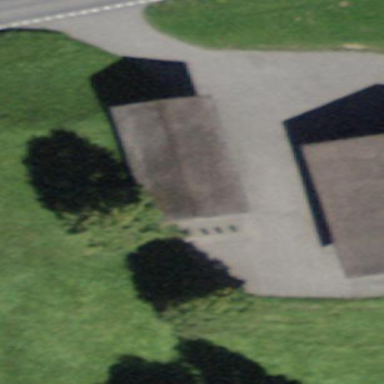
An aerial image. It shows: Garage building.